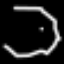
Label: octagon